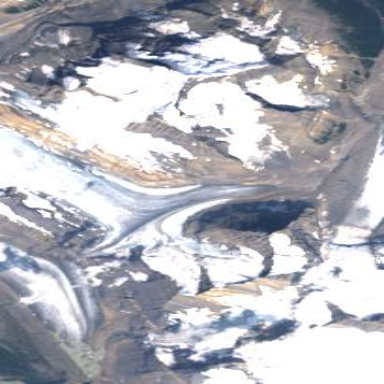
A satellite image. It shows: Majestic glacier in the distance.